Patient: sex M, age 57
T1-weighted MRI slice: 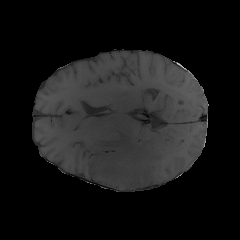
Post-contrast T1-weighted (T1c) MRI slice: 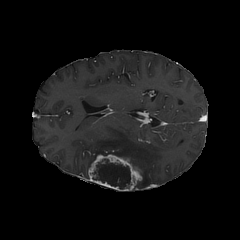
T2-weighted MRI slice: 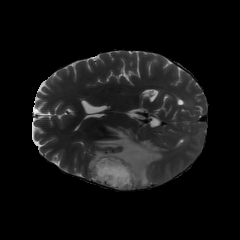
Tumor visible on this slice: yes
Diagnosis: Glioblastoma, IDH-wildtype
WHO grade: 4